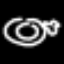
Label: donut